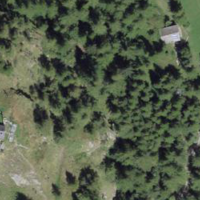
EUNIS habitat code: 23
Species observed at this site:
Parnassius apollo
Stenobothrus rubicundulus
Erebia montana